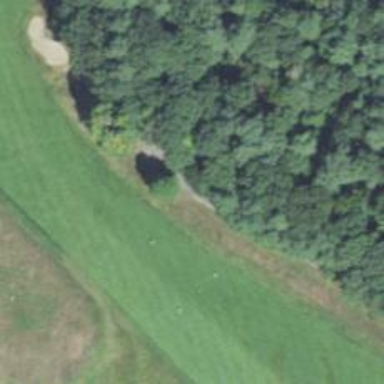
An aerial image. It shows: Service road used as golf cart path.